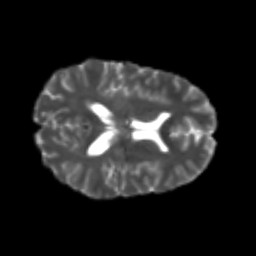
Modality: T2w
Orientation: axial
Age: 20
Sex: male
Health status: healthy
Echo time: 0.074 s